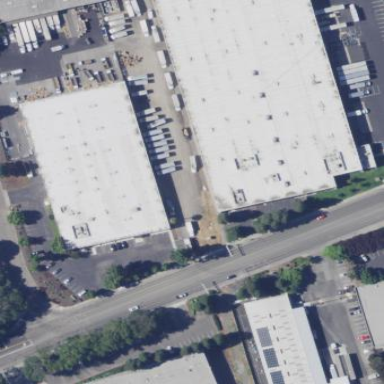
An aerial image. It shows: Building that is trade shop.